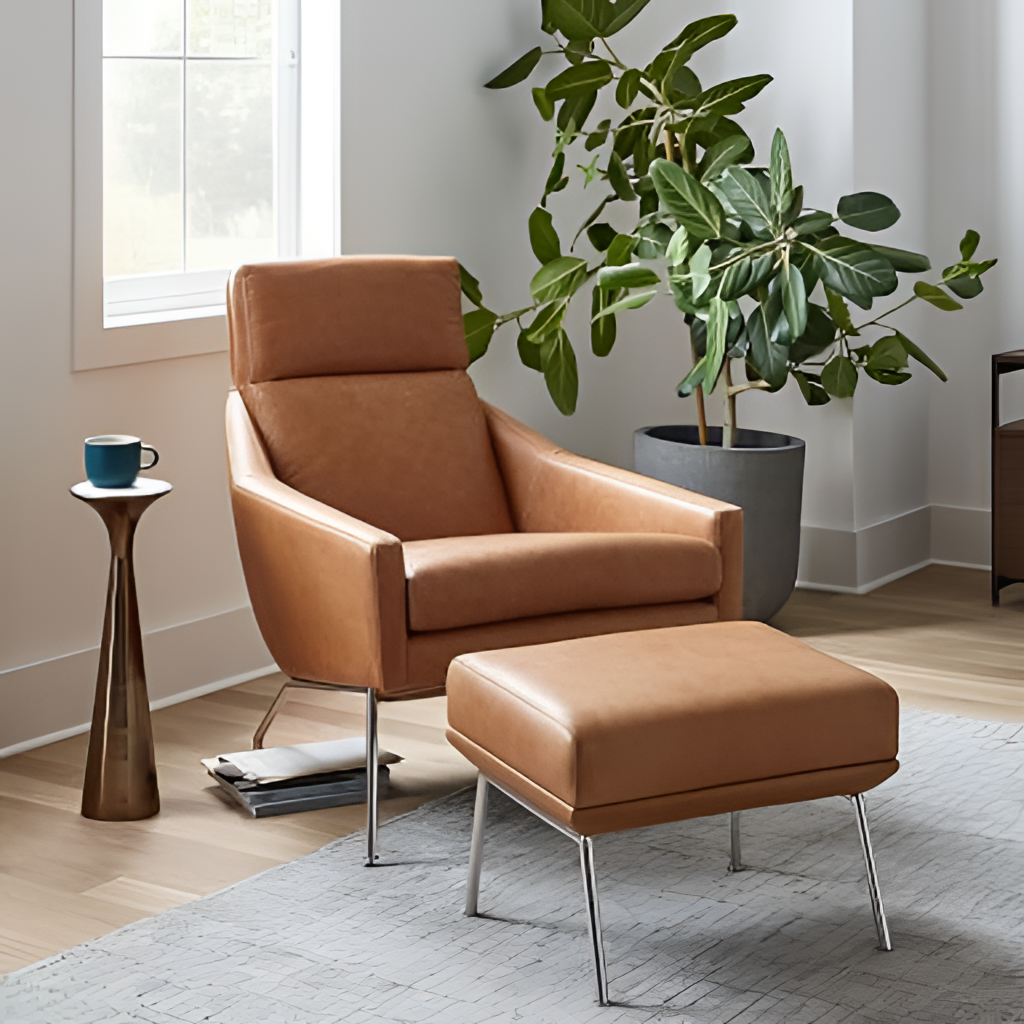
leather armchair, living room, modern, paint wallpaper, with solid pattern, beige wood flooring, with plank pattern